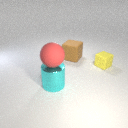
large brown rubber cube to the left of small yellow rubber cube